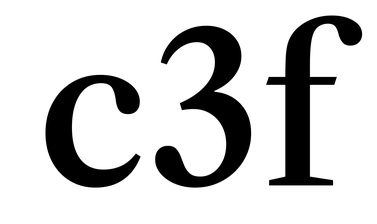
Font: LibreCaslonText_Medium